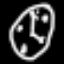
Label: clock